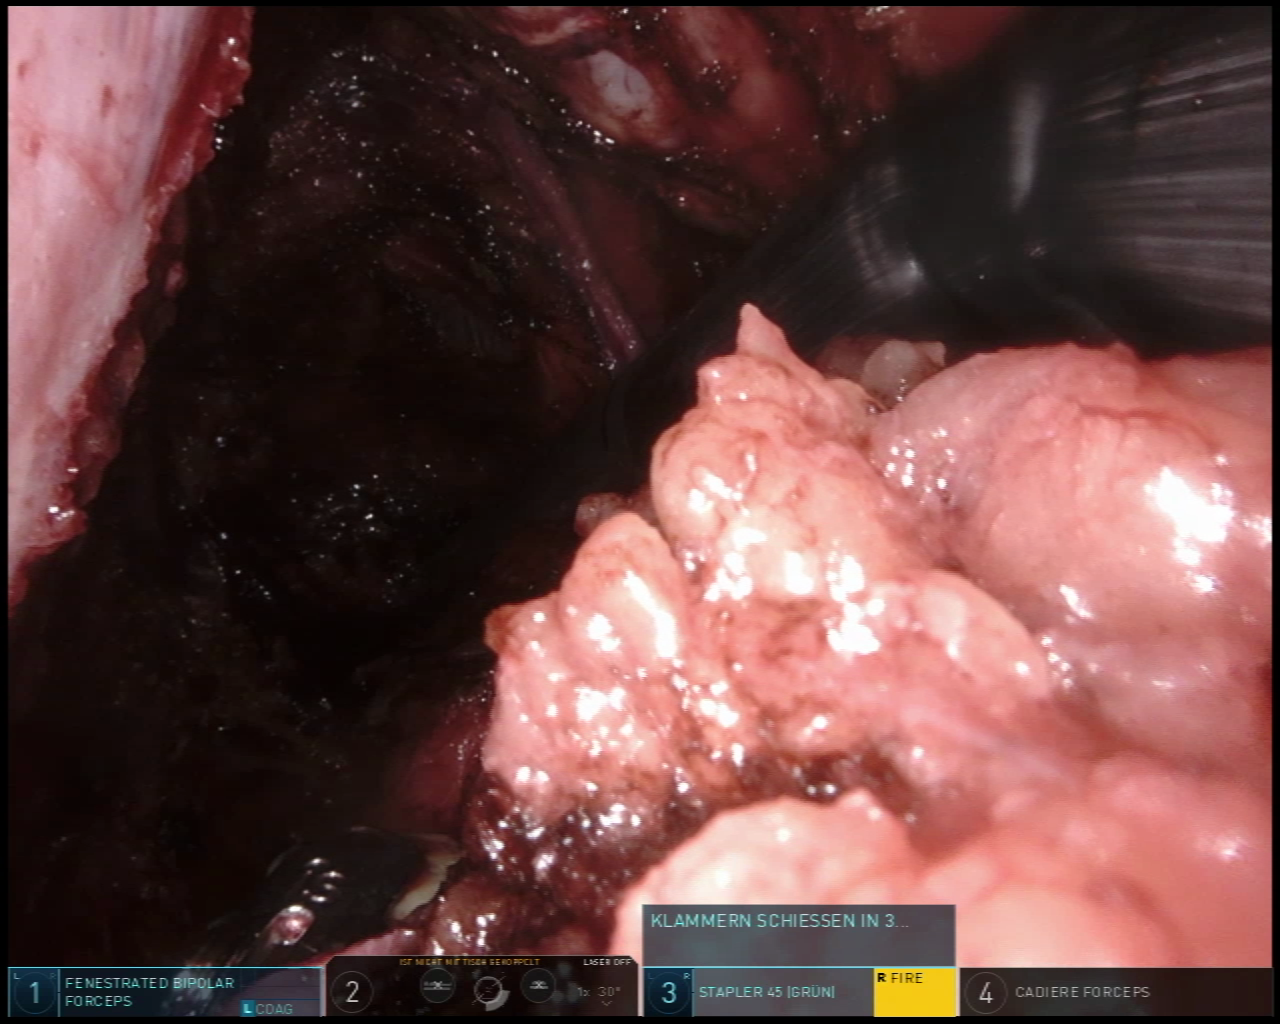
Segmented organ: vesicular_glands
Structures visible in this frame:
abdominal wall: no
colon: no
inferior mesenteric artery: no
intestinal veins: no
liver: no
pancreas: no
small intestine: no
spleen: no
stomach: no
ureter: no
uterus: no
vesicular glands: yes